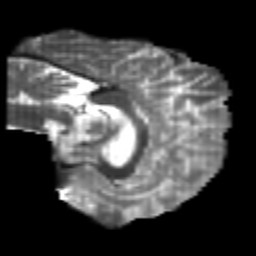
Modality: T2w
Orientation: sagittal
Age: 21
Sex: male
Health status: healthy
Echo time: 0.074 s